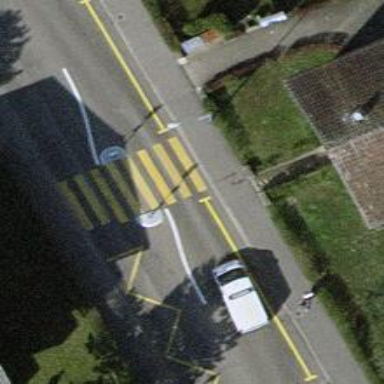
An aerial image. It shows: Zebra crossing at uncontrolled and marked intersection.